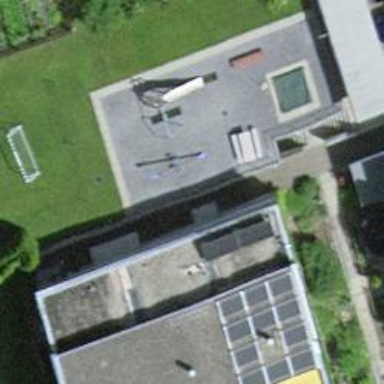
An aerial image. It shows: Playground area for leisure land.